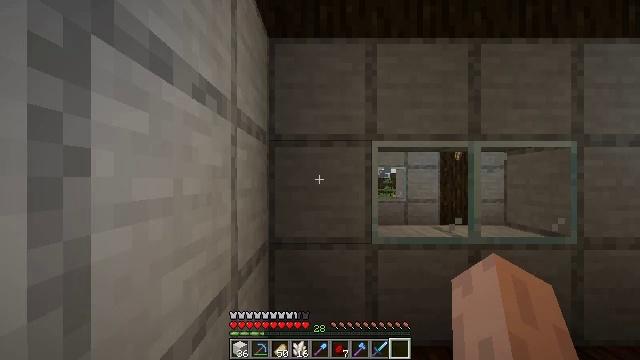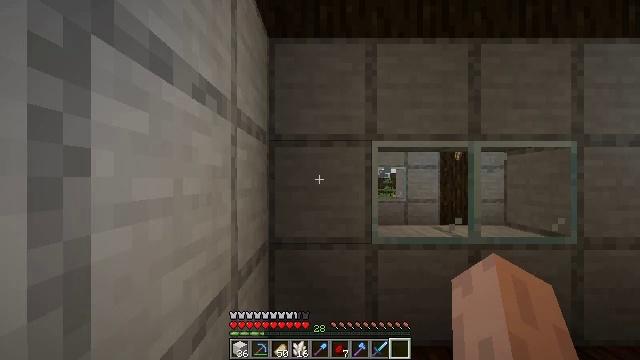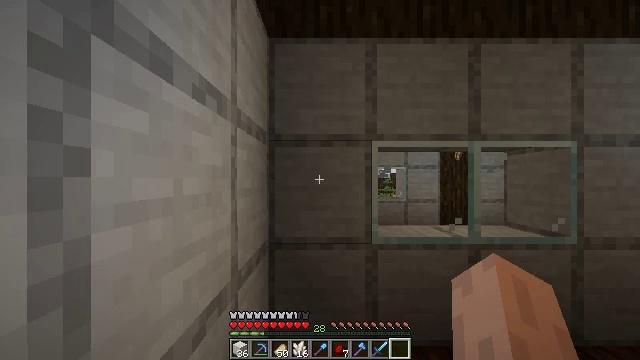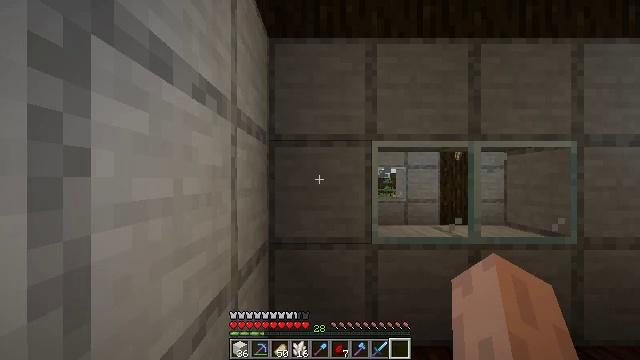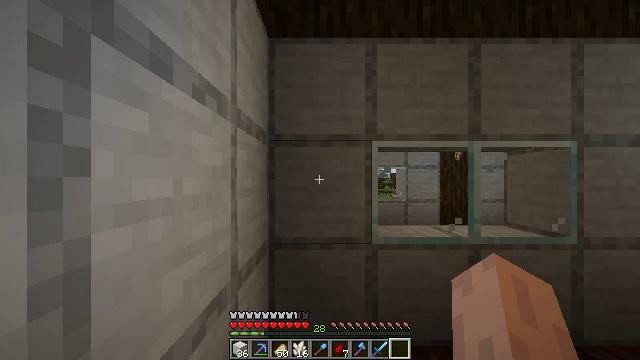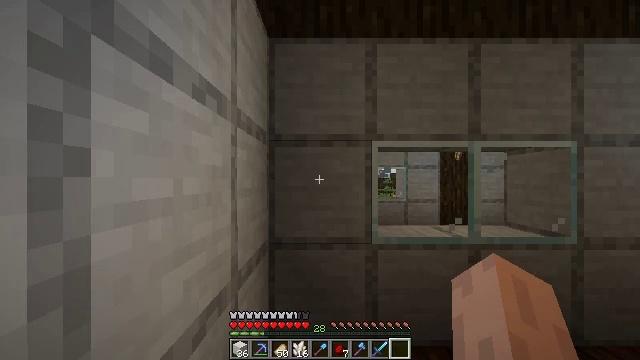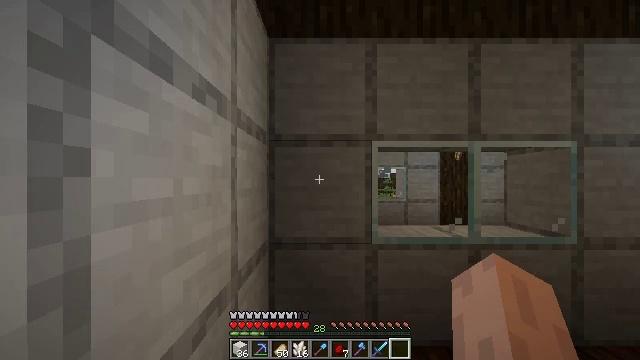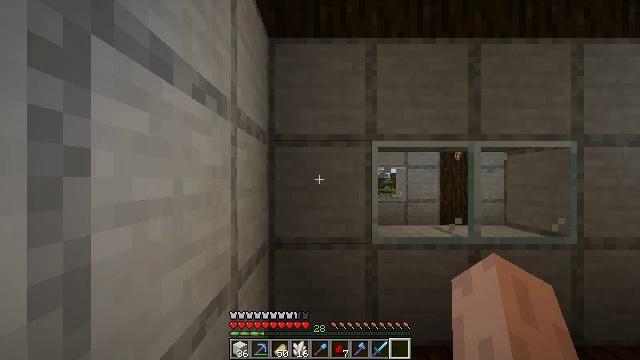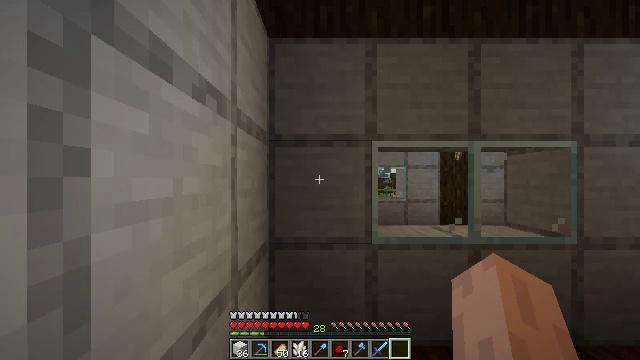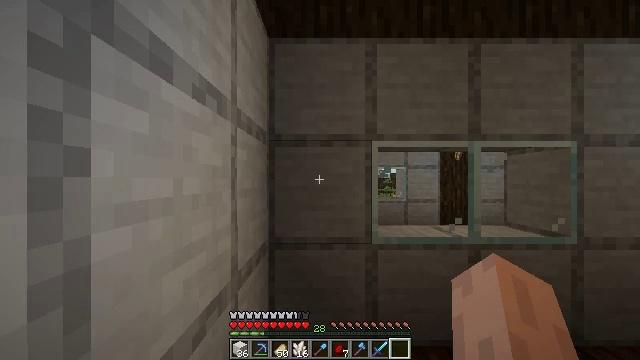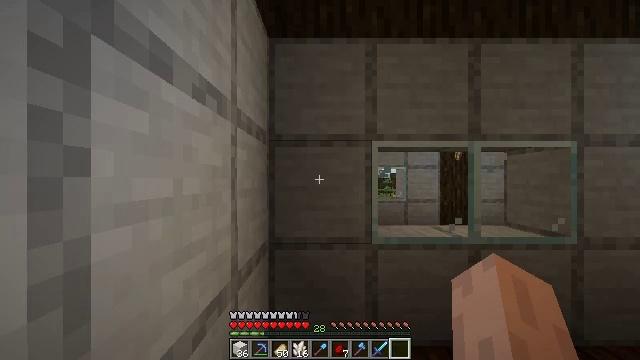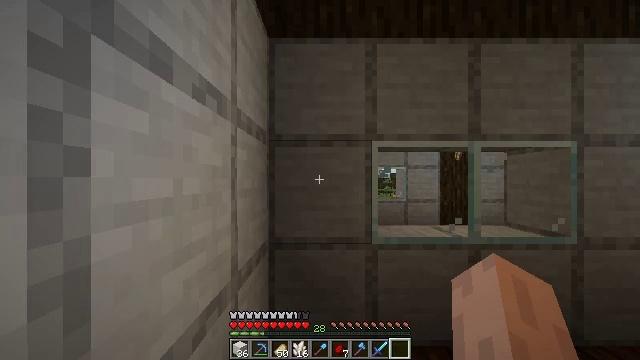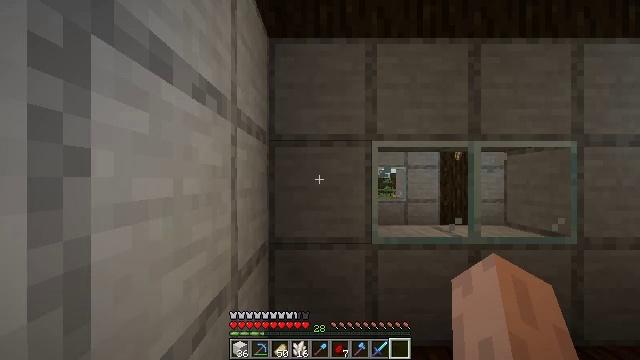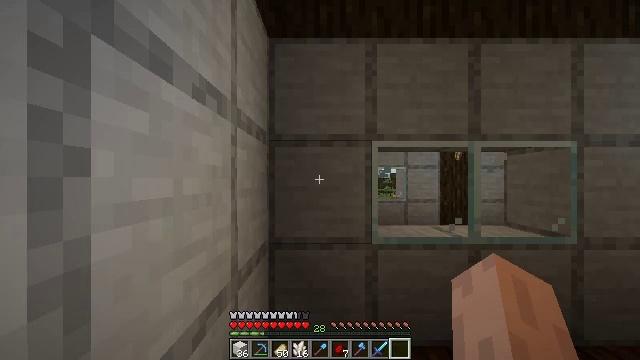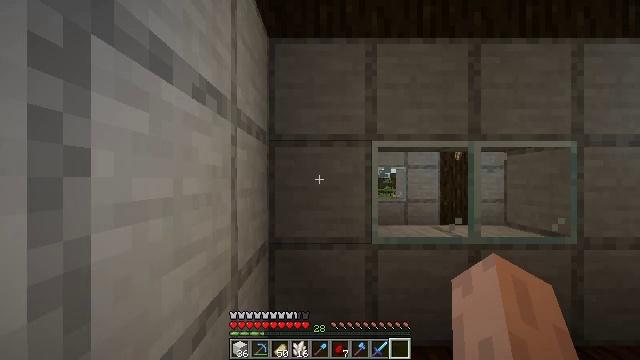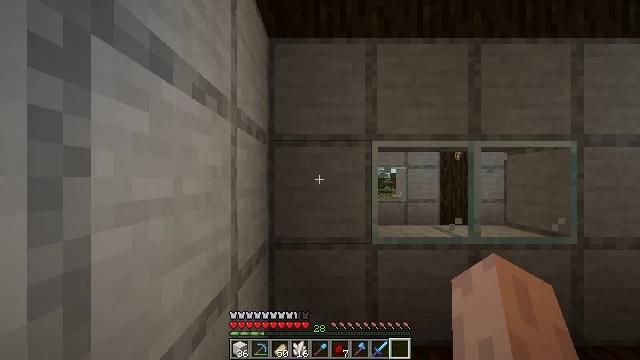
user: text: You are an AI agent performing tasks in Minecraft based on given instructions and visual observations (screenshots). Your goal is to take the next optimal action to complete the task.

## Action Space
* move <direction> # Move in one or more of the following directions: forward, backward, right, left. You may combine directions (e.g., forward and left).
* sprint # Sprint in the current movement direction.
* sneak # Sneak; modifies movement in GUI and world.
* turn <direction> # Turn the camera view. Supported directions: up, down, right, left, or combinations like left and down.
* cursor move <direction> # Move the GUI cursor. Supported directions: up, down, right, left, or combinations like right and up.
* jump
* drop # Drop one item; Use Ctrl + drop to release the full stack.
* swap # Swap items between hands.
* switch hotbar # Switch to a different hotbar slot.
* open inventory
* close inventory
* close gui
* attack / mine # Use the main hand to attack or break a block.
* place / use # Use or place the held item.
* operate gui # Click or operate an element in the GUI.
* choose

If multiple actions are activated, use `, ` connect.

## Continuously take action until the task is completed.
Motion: motion action
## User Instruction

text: Open the furnace and craft a green dye.
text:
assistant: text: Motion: no_op
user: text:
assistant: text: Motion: no_op
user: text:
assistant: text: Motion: no_op
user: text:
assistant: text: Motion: no_op
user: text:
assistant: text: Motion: no_op
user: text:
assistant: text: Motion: no_op
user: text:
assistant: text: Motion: no_op
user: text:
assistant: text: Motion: no_op
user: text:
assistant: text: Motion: no_op
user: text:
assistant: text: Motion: no_op
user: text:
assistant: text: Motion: no_op
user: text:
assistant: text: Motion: no_op
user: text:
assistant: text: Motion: no_op
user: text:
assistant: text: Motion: no_op
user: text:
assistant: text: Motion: no_op
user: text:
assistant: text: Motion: no_op
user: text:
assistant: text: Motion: no_op
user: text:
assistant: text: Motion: no_op
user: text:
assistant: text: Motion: no_op
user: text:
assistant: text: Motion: no_op
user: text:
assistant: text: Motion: no_op
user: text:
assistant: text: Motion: no_op
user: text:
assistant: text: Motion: no_op
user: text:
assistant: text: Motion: no_op
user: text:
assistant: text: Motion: no_op
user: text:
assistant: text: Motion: no_op
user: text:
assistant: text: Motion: no_op
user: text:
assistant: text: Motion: no_op
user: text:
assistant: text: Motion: no_op
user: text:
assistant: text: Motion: no_op